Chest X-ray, PA view. Patient: 25 years old, sex F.
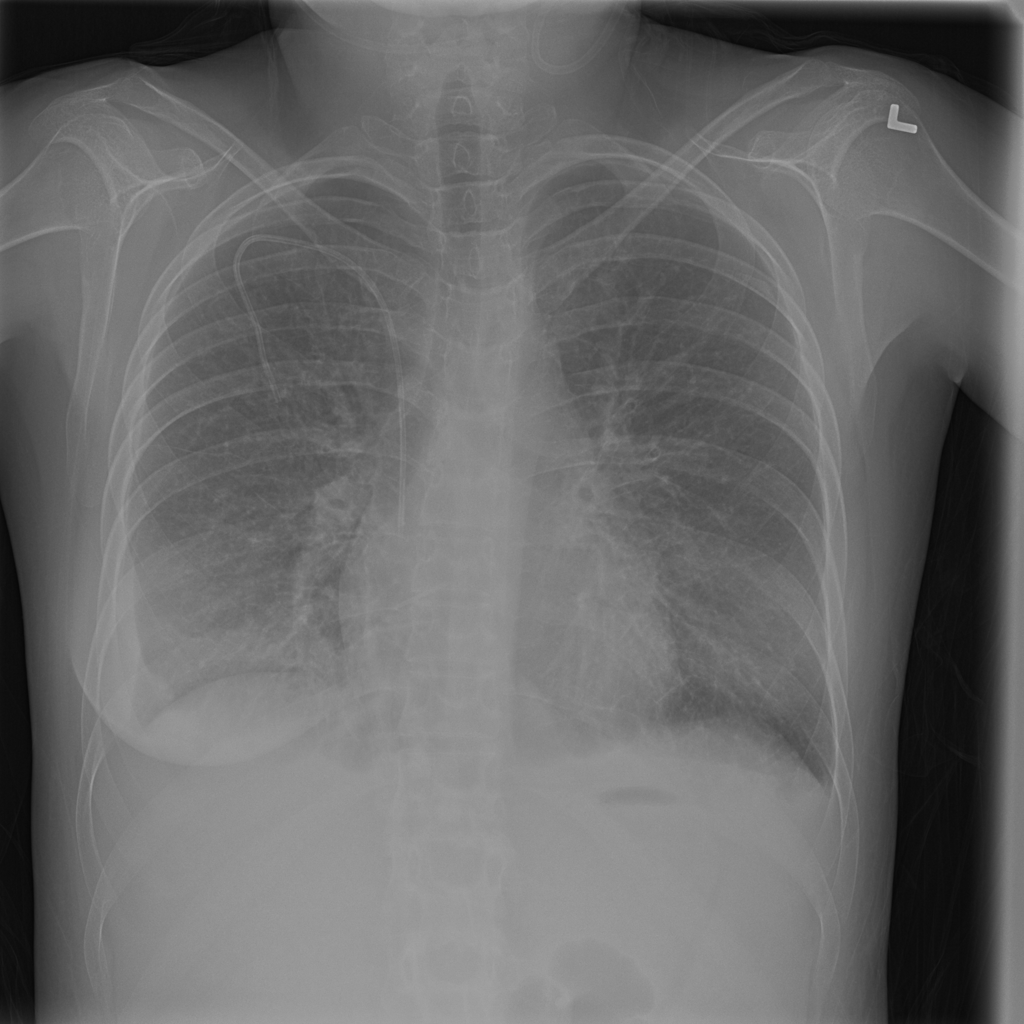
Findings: Atelectasis, Effusion, Infiltration, Pleural_Thickening